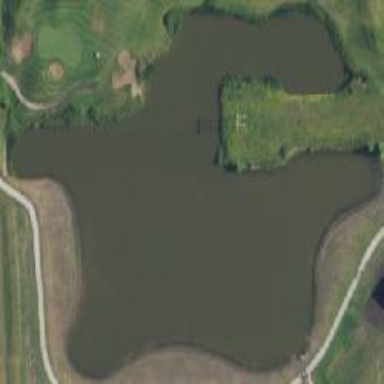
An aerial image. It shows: Scenic view of water hazard on golf course. The natural water feature adds beauty to the landscape.